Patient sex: M
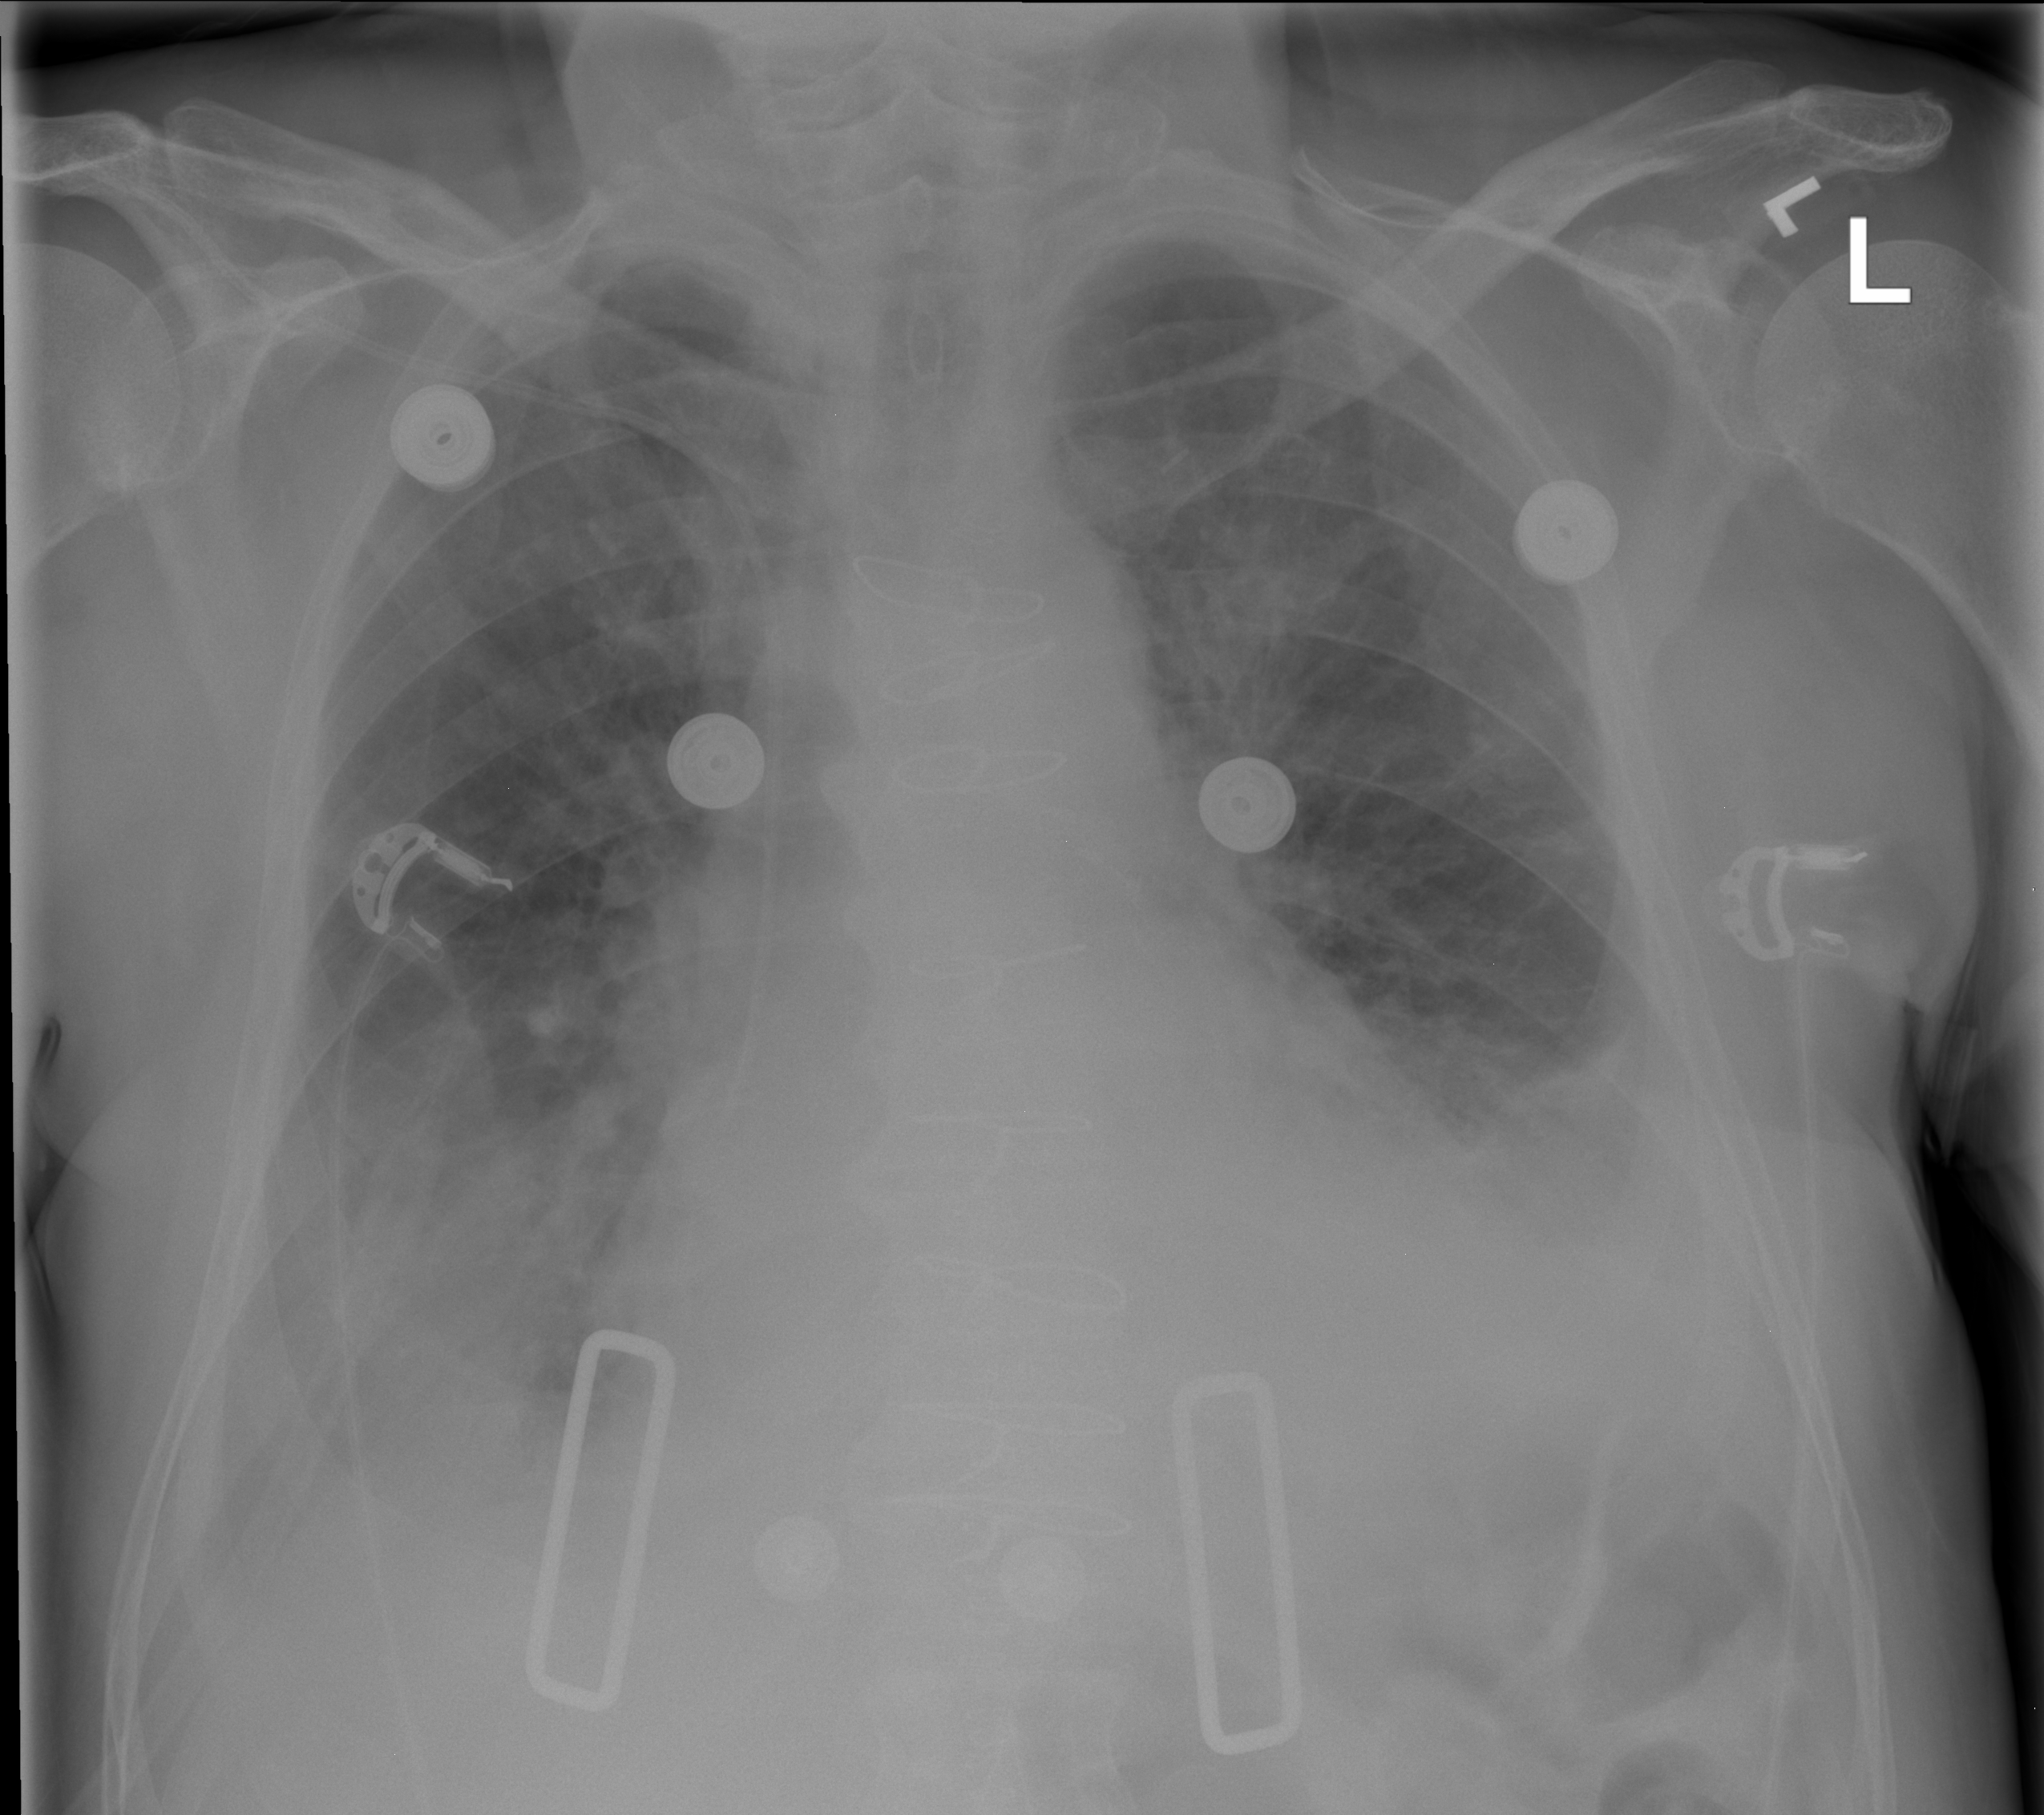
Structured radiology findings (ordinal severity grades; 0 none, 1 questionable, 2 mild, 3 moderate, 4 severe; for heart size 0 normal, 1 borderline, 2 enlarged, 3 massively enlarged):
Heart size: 2
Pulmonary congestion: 2
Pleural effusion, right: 2
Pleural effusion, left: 2
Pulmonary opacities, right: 2
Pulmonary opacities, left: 2
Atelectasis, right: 3
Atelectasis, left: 2